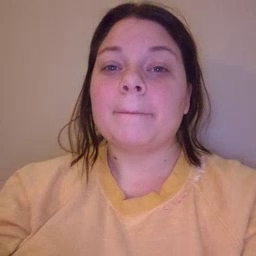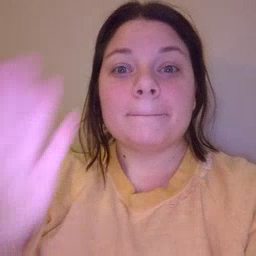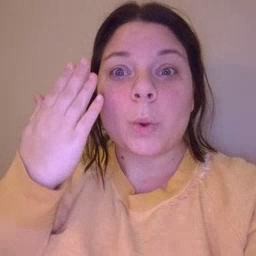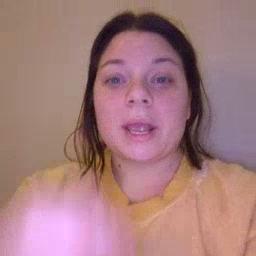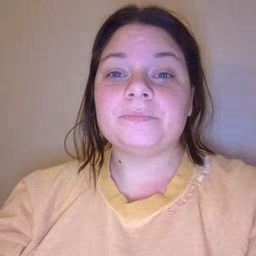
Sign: morning